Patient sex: M
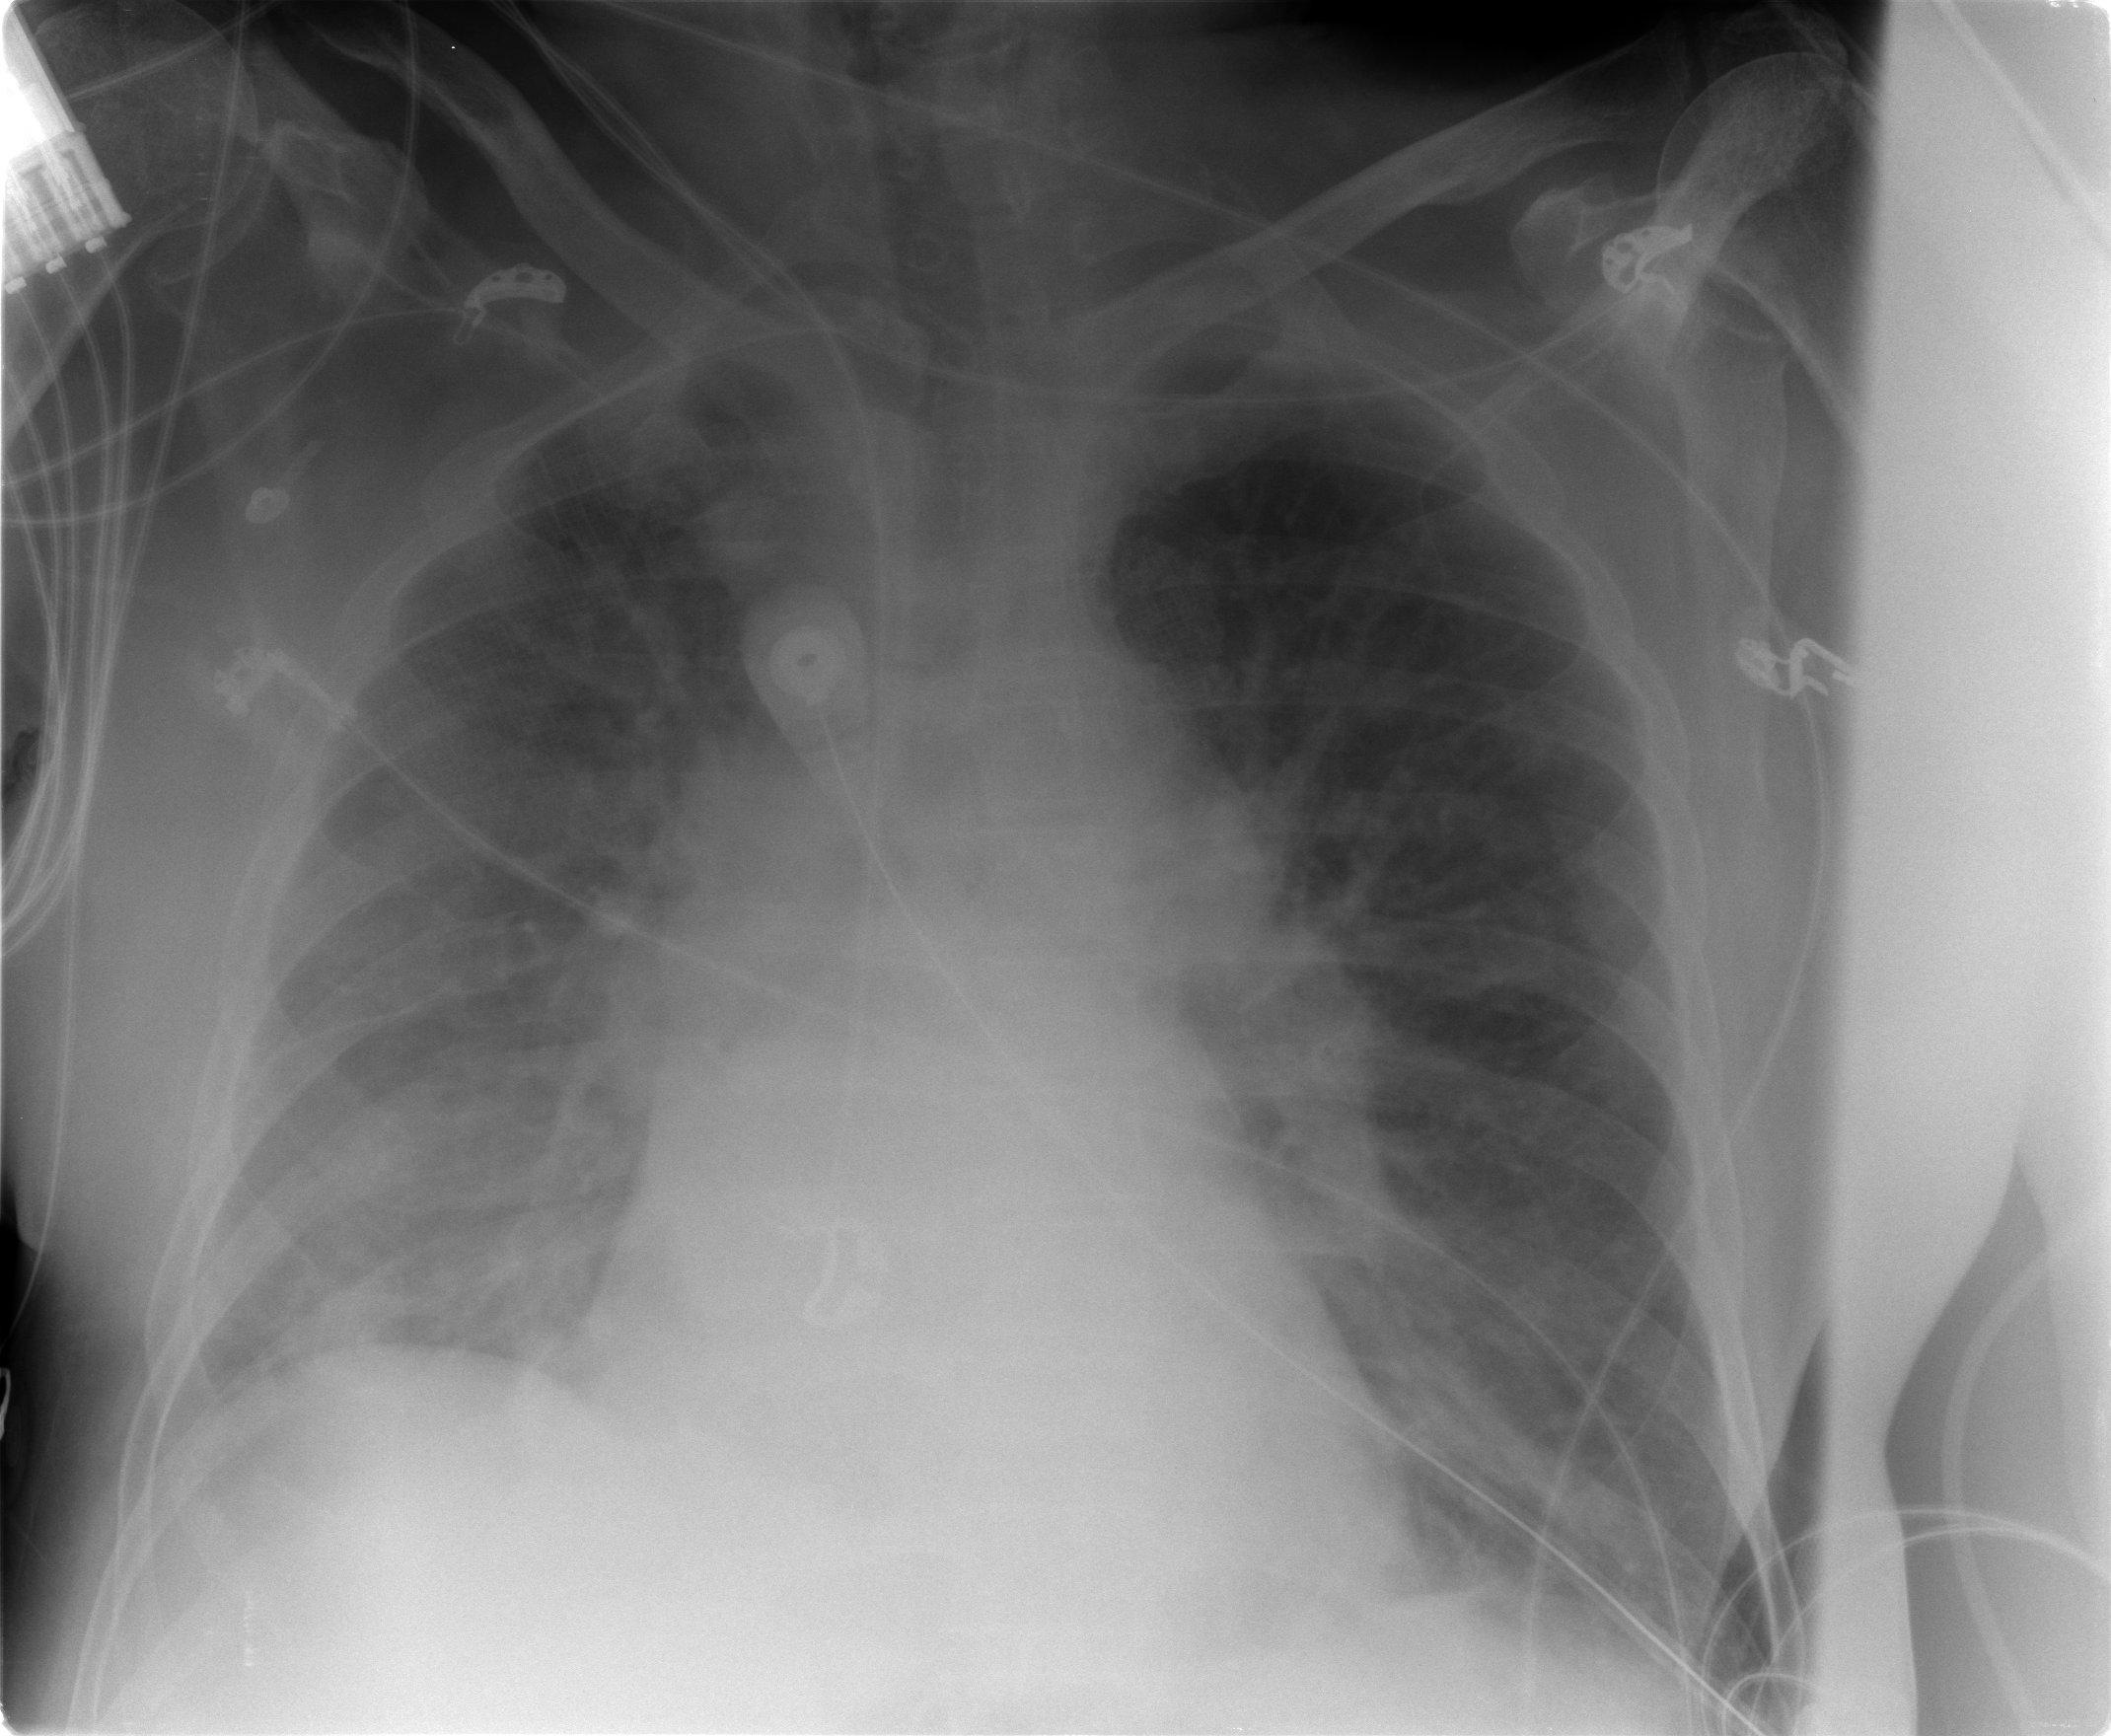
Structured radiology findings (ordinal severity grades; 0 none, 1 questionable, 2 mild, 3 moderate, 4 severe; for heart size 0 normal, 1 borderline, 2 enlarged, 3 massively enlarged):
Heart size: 2
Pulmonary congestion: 2
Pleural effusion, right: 0
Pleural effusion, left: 0
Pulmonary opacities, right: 2
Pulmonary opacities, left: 0
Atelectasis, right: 2
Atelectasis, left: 2